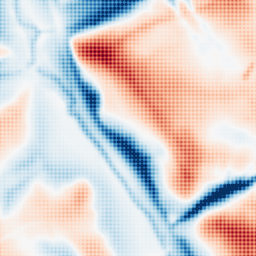
Category: multiscale
Decomposition family: dog
Decomposition parameters: sigma_low: 2
sigma_high: 20
Upsampling method: sinc_hamming
Upsampling parameters: scale: 8
kernel_size: 8
Upsampling scale: 8